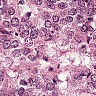
Metastatic tissue present: yes